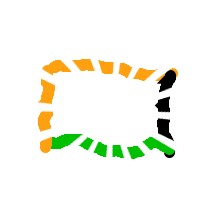
Shape: rectangle